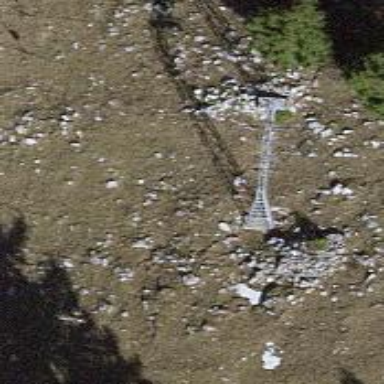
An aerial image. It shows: Pylon for aerialway.